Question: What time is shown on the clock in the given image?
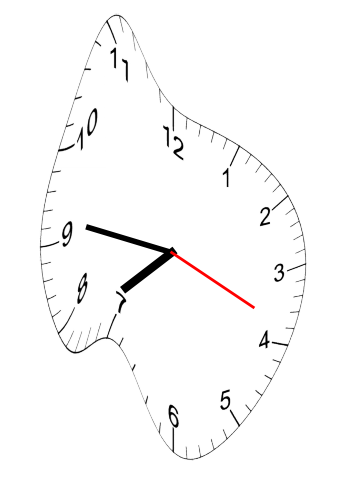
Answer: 07:46:19